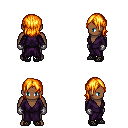
a pixel art fantasy rpg character, male body template, human, dark skin, purple robe, white pants, light blonde long bangs hairstyle, metal gloves, ghillies, four views (front, back, left, right), 2x2 character sprite sheet, small pixel art, hard edges, no anti-aliasing